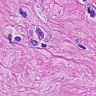
Metastatic tissue present: yes